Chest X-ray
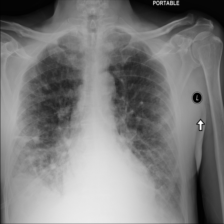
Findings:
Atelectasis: negative
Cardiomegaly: positive
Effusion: negative
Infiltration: negative
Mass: negative
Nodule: positive
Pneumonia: negative
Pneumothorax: negative
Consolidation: negative
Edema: negative
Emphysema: negative
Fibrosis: negative
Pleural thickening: negative
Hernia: negative